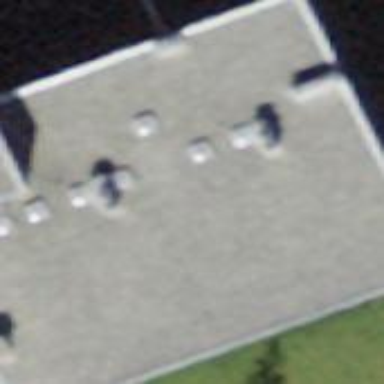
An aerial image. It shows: Building with flat gray roof. The overall color of the building is dark gray.